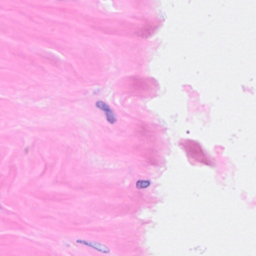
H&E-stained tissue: Breast